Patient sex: M
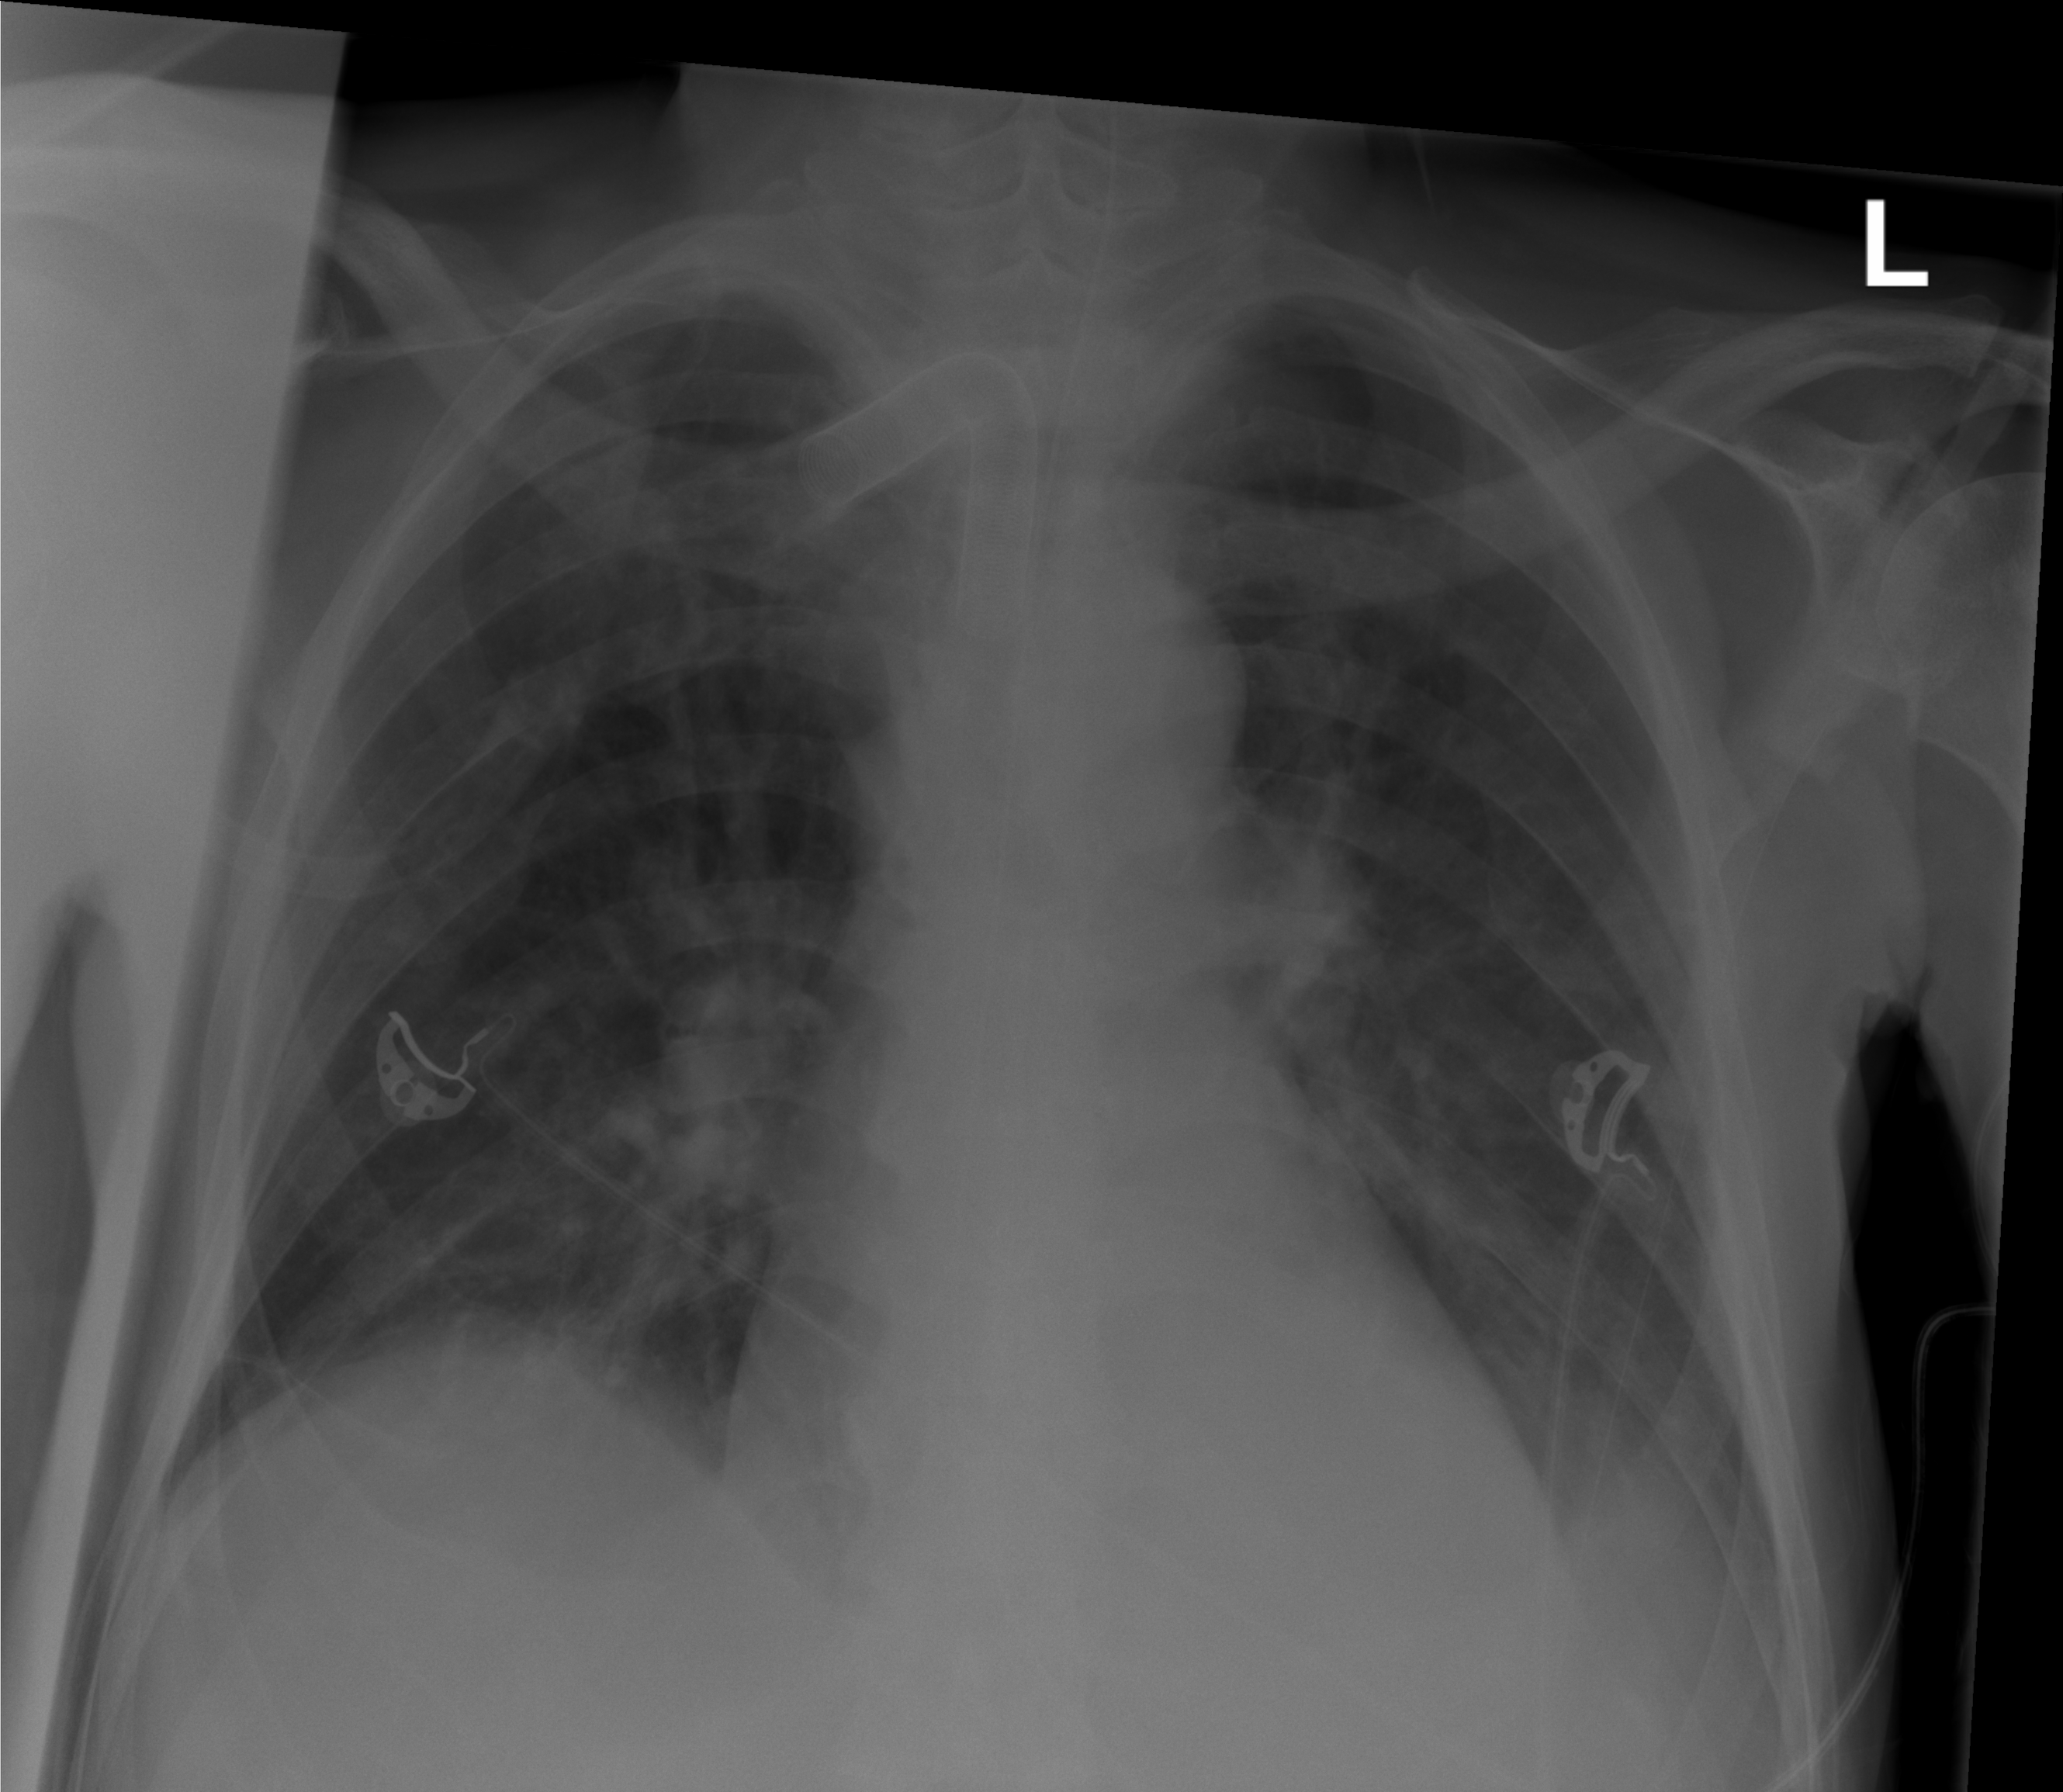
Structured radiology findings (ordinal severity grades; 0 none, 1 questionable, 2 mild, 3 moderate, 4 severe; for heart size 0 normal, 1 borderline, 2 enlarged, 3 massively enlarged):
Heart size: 1
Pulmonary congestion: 0
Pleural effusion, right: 0
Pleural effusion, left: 1
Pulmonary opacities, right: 0
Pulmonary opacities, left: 0
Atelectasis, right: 2
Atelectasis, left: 0